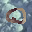
Label: 0